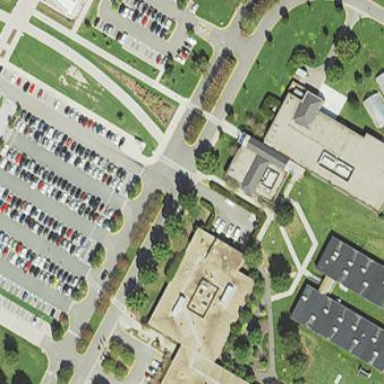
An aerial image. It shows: University building.